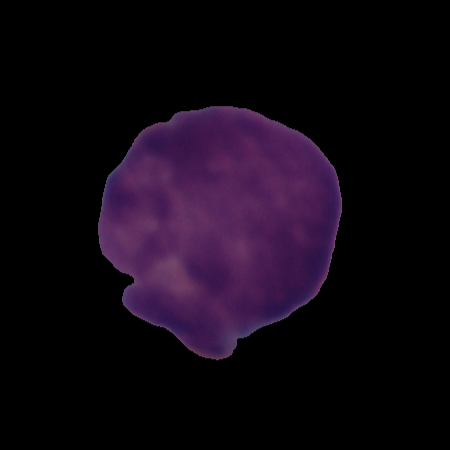
Label: cancer